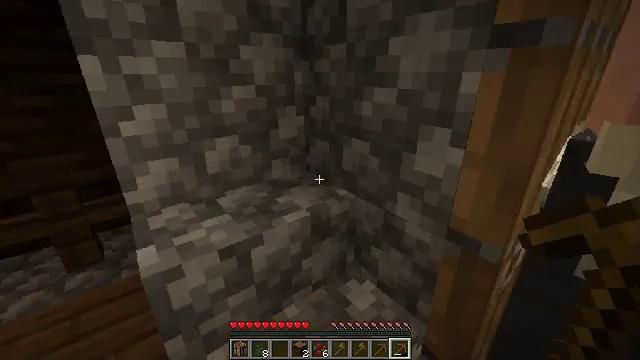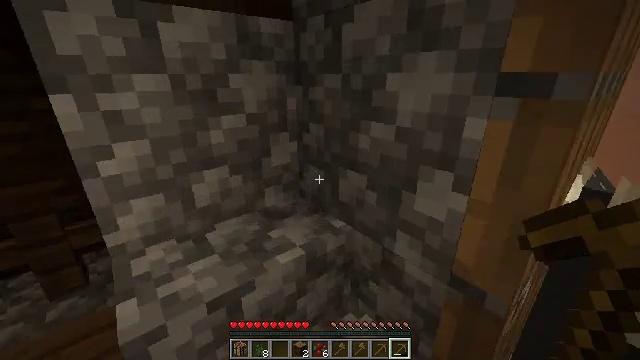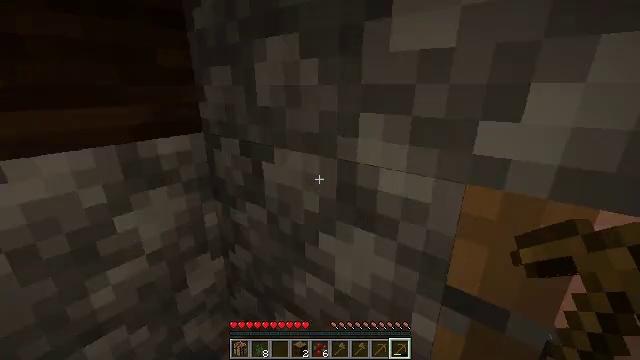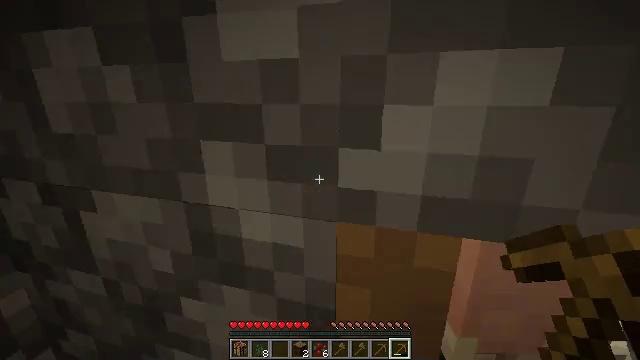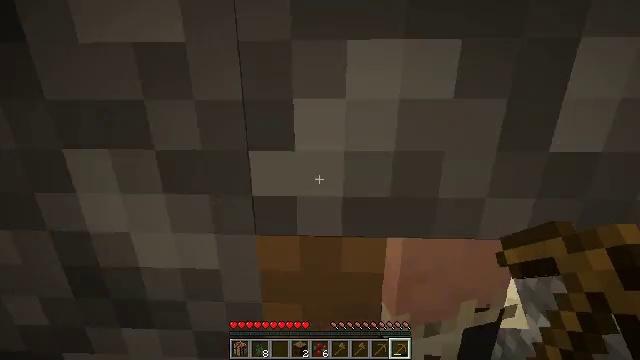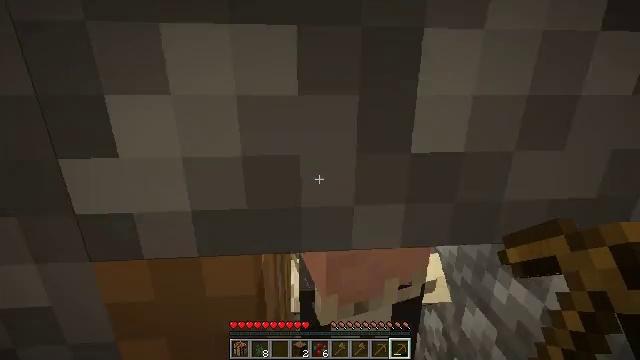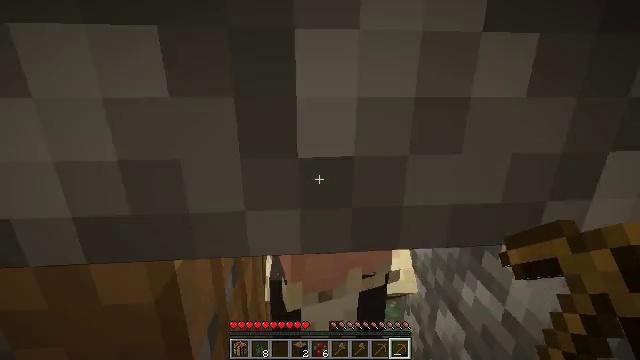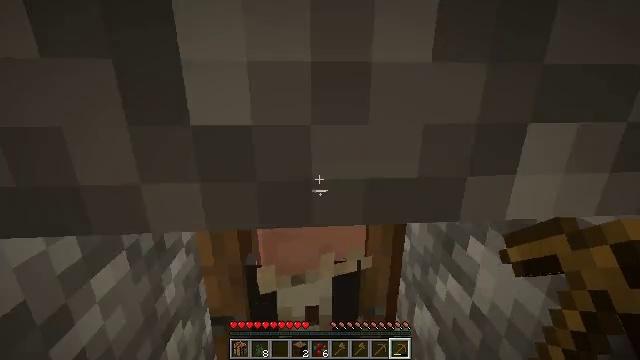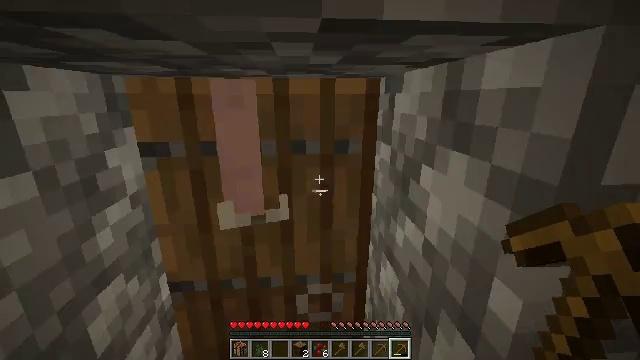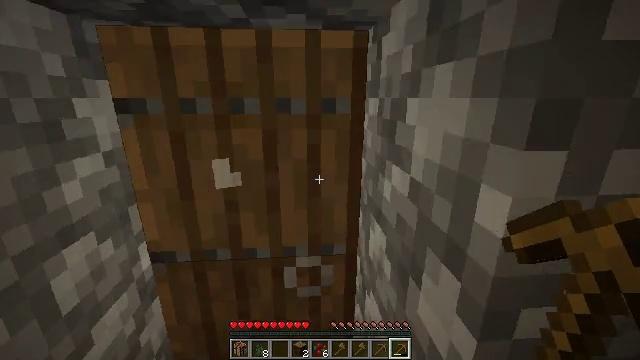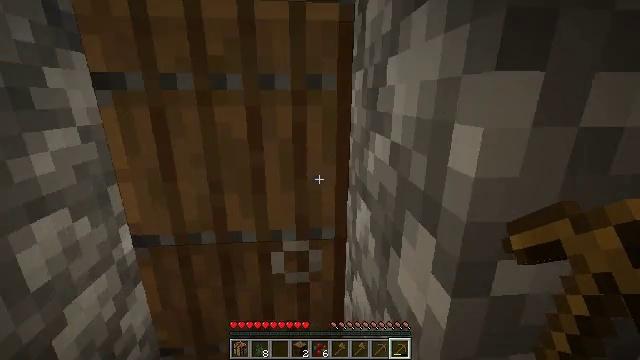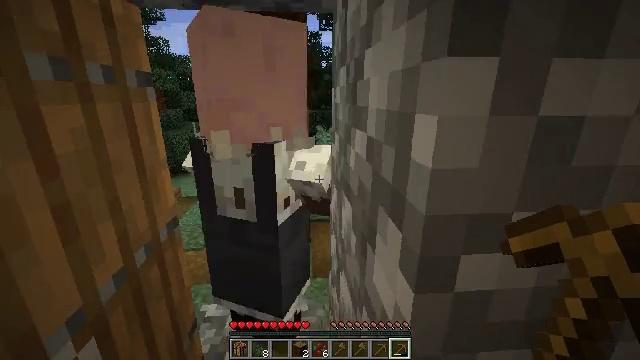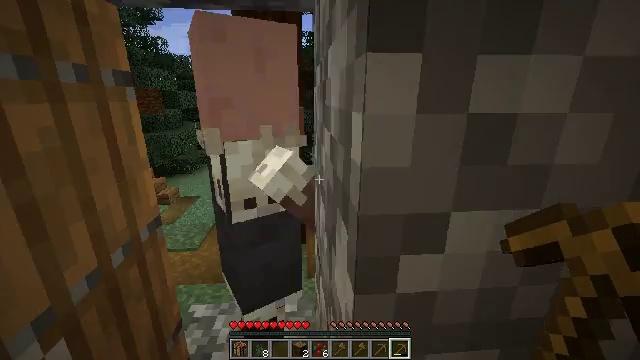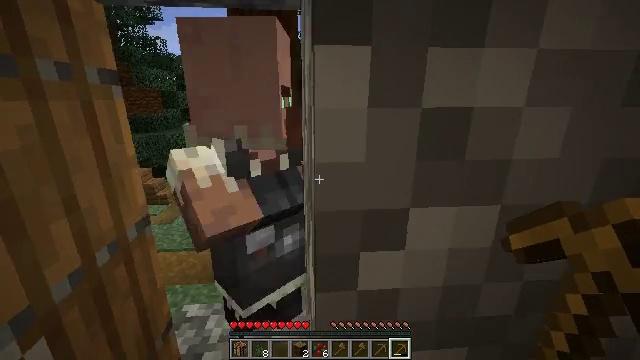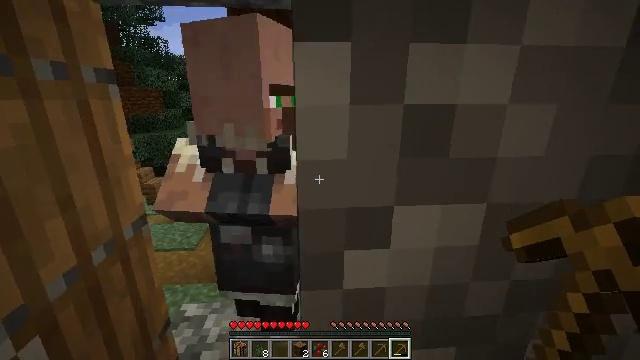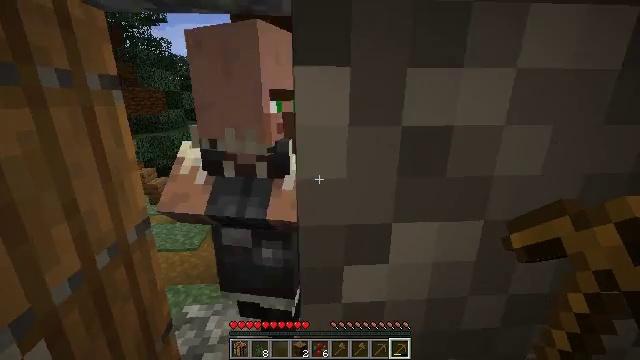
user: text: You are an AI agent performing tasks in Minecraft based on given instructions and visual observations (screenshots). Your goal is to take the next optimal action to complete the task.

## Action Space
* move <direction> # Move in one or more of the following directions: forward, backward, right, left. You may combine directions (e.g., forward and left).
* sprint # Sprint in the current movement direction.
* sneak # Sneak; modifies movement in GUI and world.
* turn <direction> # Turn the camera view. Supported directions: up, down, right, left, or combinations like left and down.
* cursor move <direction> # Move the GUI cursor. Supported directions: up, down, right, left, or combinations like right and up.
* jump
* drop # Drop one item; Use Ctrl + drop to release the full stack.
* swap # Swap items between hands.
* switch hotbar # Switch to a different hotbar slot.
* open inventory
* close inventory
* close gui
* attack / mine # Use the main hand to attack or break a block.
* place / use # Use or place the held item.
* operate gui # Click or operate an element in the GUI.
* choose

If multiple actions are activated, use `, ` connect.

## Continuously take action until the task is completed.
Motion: motion action
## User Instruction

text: Collect spruce leaves for landscaping.
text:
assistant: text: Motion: move forward, turn right
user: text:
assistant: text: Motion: move forward and move right, turn right and up
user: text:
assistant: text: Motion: move forward and move right, turn right and up
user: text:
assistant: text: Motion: move forward and move right, turn right
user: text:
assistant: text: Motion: move forward and move right, turn right
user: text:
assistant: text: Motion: move forward and move right
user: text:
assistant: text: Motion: move forward and move right
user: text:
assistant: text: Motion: move forward
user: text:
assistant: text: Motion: move forward
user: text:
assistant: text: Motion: move forward
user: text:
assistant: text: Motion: move forward
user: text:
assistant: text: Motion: move forward
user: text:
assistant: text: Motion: move forward
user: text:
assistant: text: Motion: move forward
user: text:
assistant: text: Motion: move forward
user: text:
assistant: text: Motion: move forward
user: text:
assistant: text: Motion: move forward
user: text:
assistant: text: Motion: move forward
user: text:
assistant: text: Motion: move forward and move left
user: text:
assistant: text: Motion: move forward and move left
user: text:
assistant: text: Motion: move forward and move left
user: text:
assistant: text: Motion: move forward and move left
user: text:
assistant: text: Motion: move forward and move left
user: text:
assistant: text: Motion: move forward and move left
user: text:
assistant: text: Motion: move forward and move left
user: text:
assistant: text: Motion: move forward and move left
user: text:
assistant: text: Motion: move forward and move left
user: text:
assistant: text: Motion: move forward, turn right
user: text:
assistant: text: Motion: move forward
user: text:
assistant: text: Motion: move forward